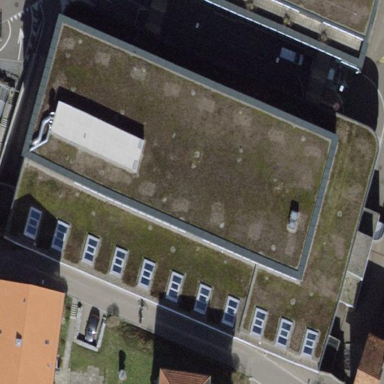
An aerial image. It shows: Office building.